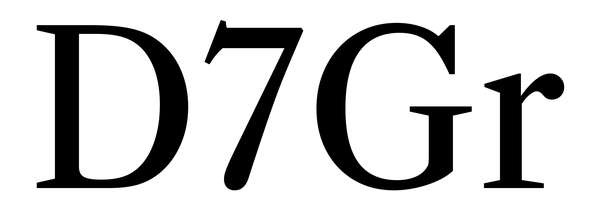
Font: LibreCaslonText_Regular